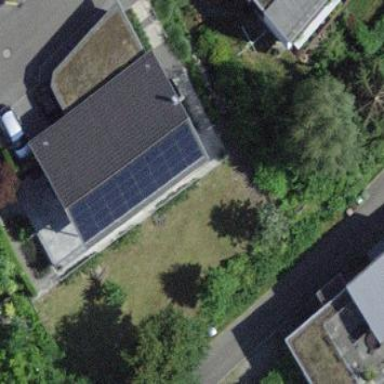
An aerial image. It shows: Solar power generator.